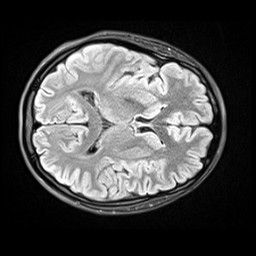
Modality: FLAIR
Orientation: axial
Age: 24
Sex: female
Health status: healthy
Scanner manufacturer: siemens
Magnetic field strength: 3 T
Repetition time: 9 s
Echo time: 0.088 s